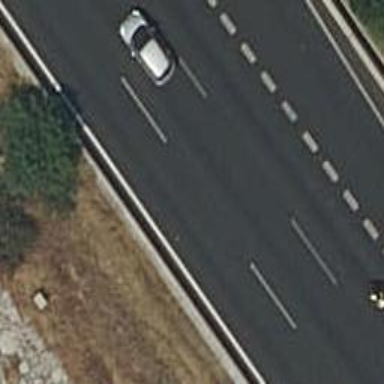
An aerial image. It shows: Motorway junction.